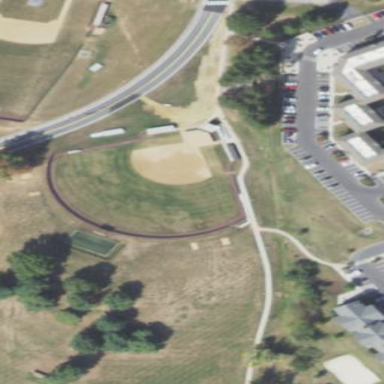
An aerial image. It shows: Softball pitch for leisure land activities.